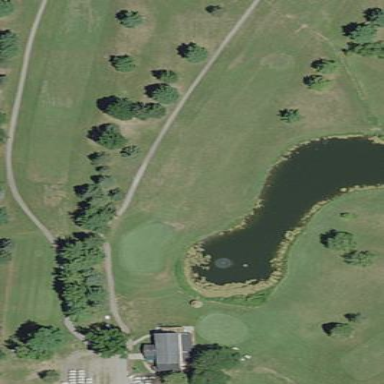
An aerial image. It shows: Picturesque scene of golf course with lateral water hazard.